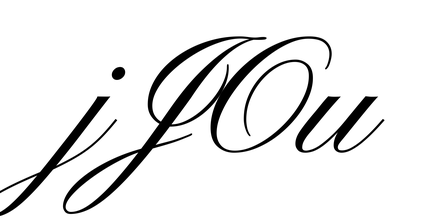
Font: PinyonScript-Regular